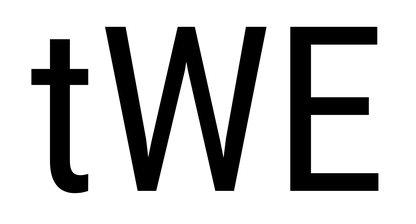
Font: Roboto_Condensed_Regular